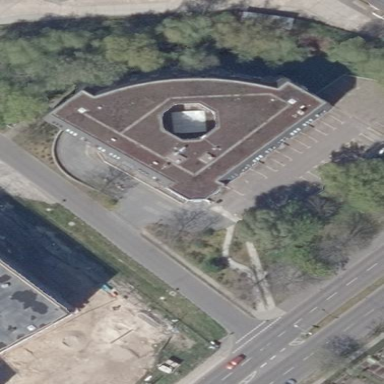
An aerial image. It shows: Office building with double saltbox roof shape.